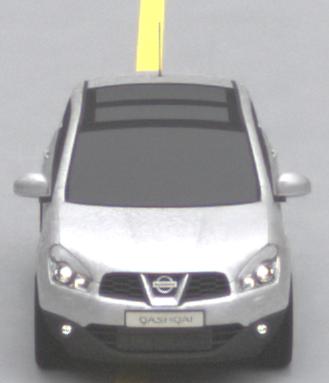
Make: Nissan
Model: Qashqai 1.6
Detailed model: Qashqai (J10)
Model produced from: 2010/03
Model produced until: 2010/08
Doors: 5
Color: white
Road condition: dry road
Daytime: morning or afternoon
Contrast: low contrast